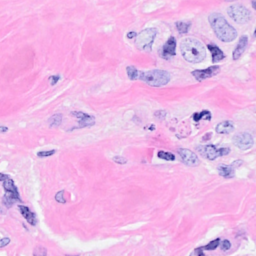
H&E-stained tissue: Breast